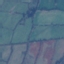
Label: Pasture